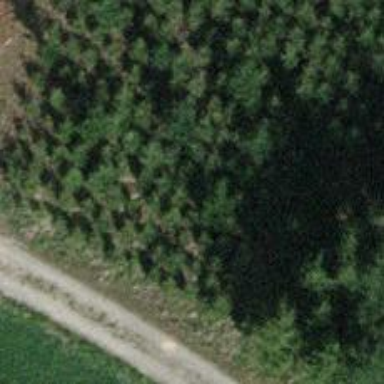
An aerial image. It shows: Hunting stand.